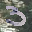
Label: 3